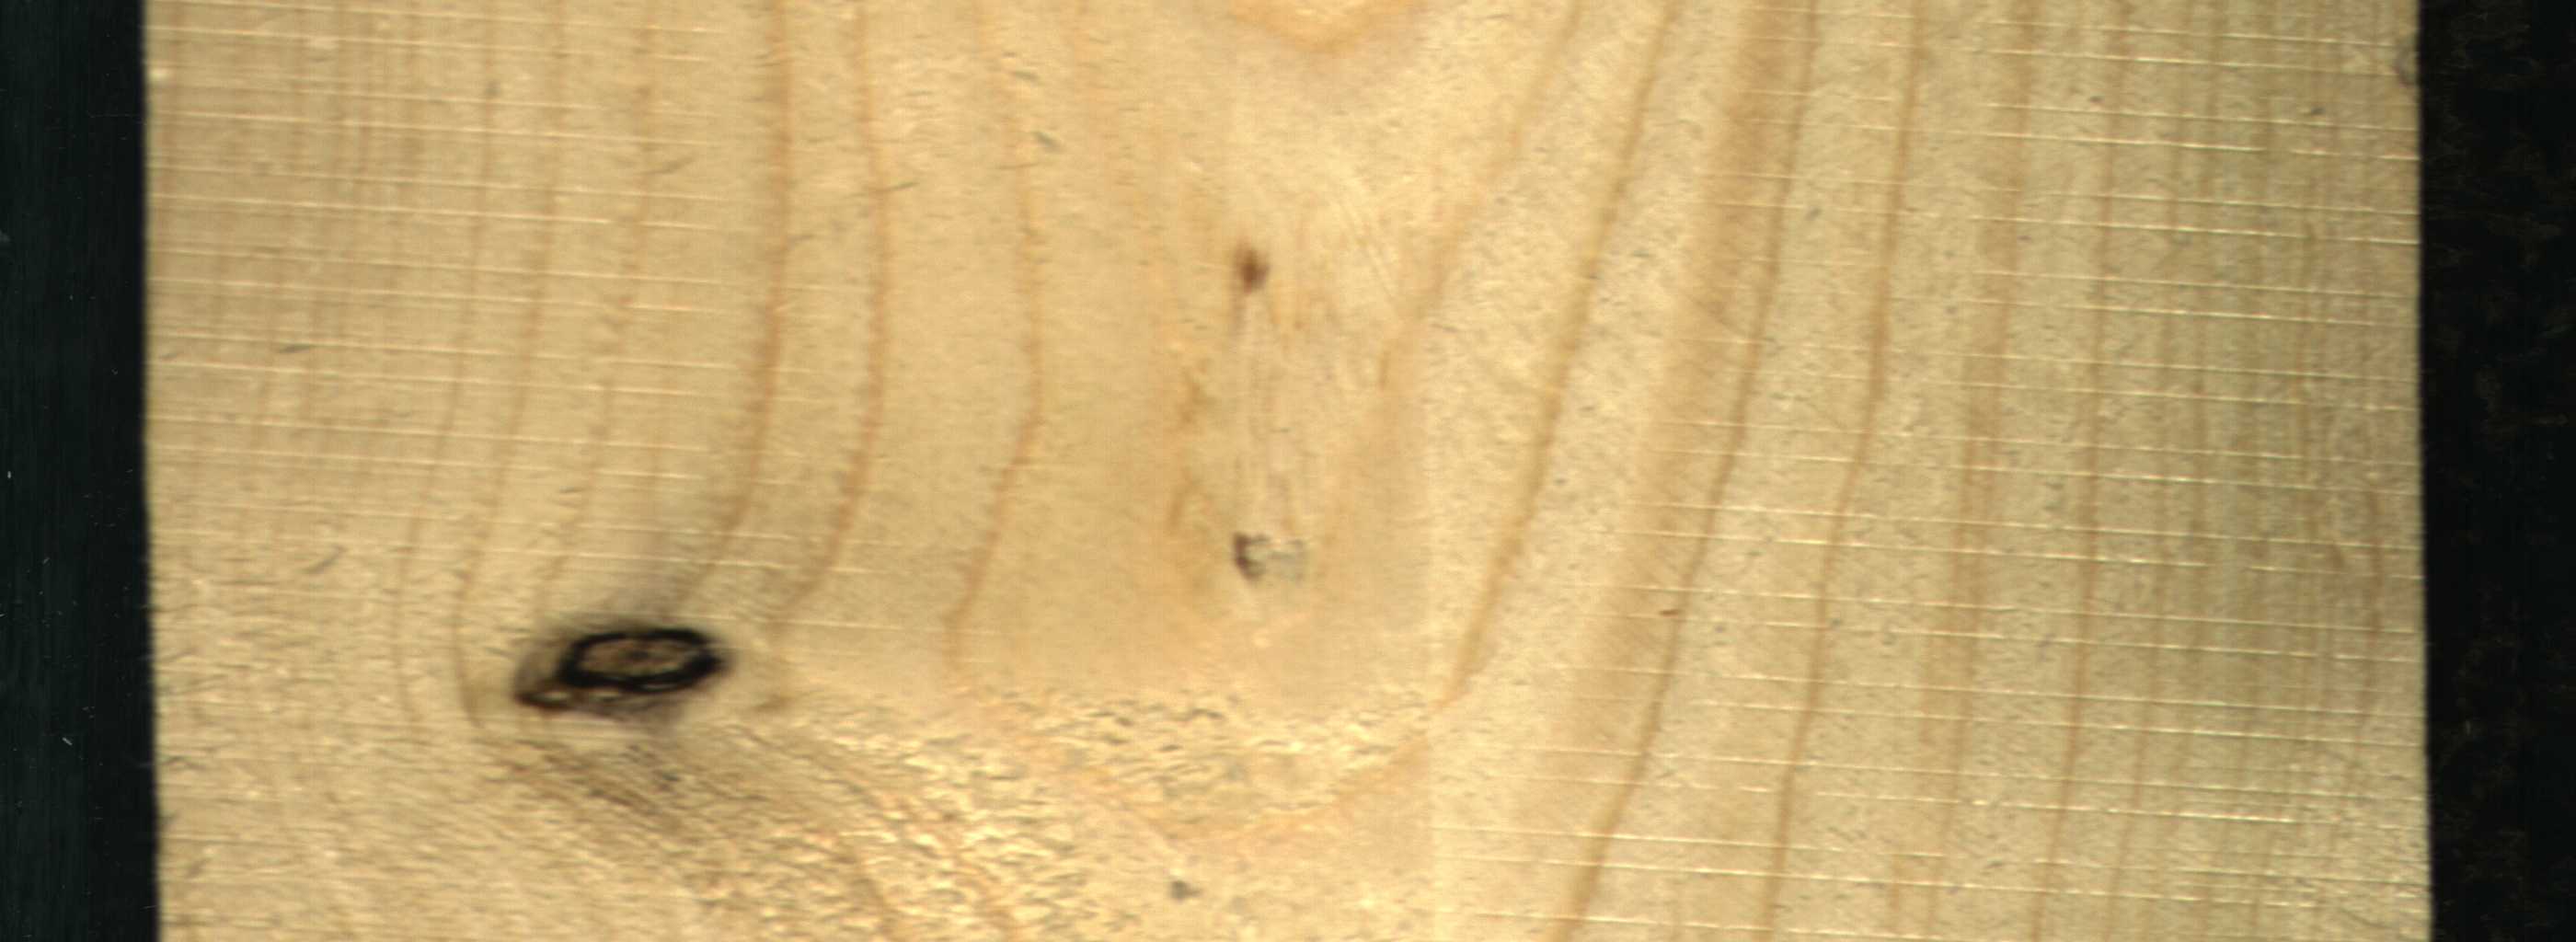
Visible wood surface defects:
resin
Dead_Knot